Question: I want to make a layout like the attached image.Blocks will render on the page in the same order number.
For example :- block(1) will show first after then block (2) and so on...

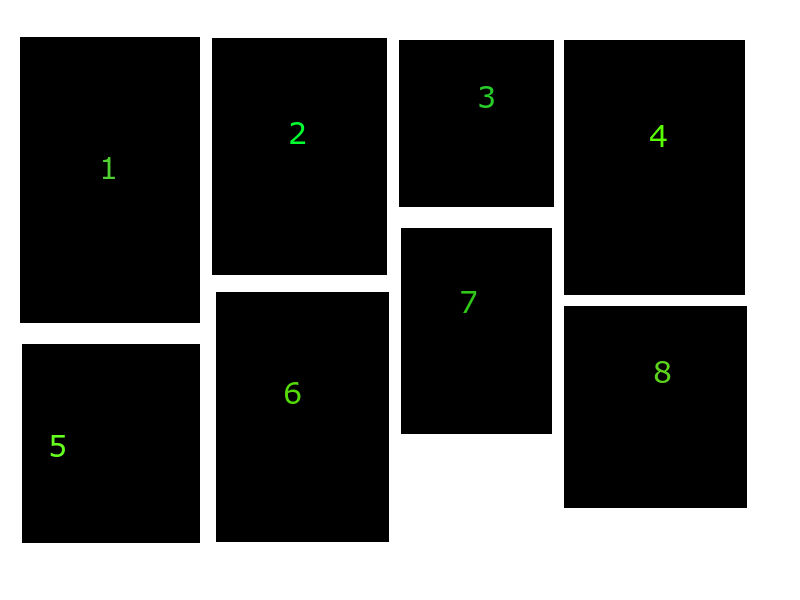
Answer: ah! this one below works perfectly. <URL>.
'''
<div class="col-sm-3">
<div class="col-sm-12">1</div>
<div class="col-sm-12">5</div>
</div>
<div class="col-sm-3">
<div class="col-sm-12">2</div>
<div class="col-sm-12">6</div>
</div>
<div class="col-sm-3">
<div class="col-sm-12">3</div>
<div class="col-sm-12">7</div>
</div>
<div class="col-sm-3">
<div class="col-sm-12">4</div>
<div class="col-sm-12">8</div>
</div>
'''
<URL>.